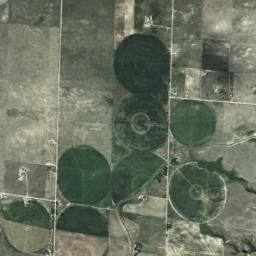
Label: circular_farmland